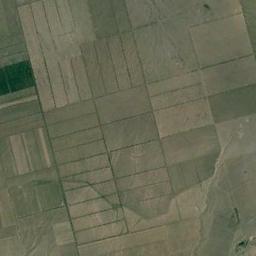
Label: rectangular_farmland